Question: How can I align "Leave Type" and "Available Leaves" to the center of the list and align their values to the center of the respective heading? Please help me. This is the xml code I have made but it doesn't fullfill my purpose
'''
<?xml version="1.0" encoding="utf-8"?>
<LinearLayout xmlns:android="http://schemas.android.com/apk/res/android"
android:layout_width="match_parent"
android:layout_height="match_parent"
android:layout_gravity="center"
android:background="@drawable/list_selector"
android:orientation="vertical" >
<LinearLayout
android:layout_width="match_parent"
android:layout_height="wrap_content"
android:orientation="horizontal" >
<TextView
android:id="@+id/leave_type_header"
android:layout_width="wrap_content"
android:layout_height="wrap_content"
android:layout_margin="10dp"
android:layout_gravity="left"
android:textColor="#000000" />
<TextView
android:id="@+id/available_leaves_header"
android:layout_width="wrap_content"
android:layout_height="wrap_content"
android:layout_margin="10dp"
android:layout_gravity="right"
android:textColor="#000000" />
</LinearLayout>
<LinearLayout
android:layout_width="match_parent"
android:layout_height="wrap_content"
android:orientation="horizontal"
android:gravity="left|right">
<TextView
android:id="@+id/leave_type"
android:layout_width="wrap_content"
android:layout_height="wrap_content"
android:layout_margin="10dp"
android:layout_gravity="left"
android:textColor="#000000"
android:textStyle="bold" />
<TextView
android:id="@+id/available_leaves"
android:layout_width="wrap_content"
android:layout_height="wrap_content"
android:layout_margin="10dp"
android:layout_gravity="right"
android:textColor="#000000"
android:textStyle="bold" />
</LinearLayout>
</LinearLayout>
'''

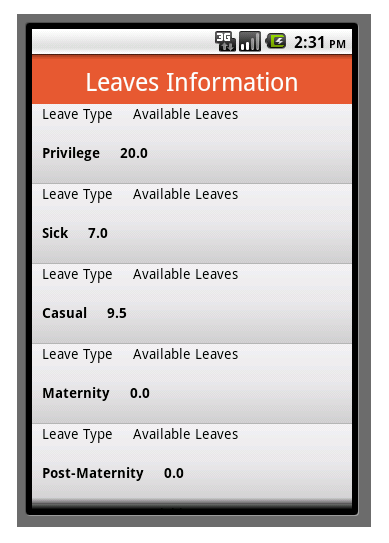
Answer: Best option is to use weightsum:
'''
<?xml version="1.0" encoding="utf-8"?>
'''
'''
<LinearLayout
android:layout_width="match_parent"
android:layout_height="wrap_content"
android:weightsum="2"
android:orientation="horizontal"
android:gravity="left|center">
<TextView
android:id="@+id/leave_type_header"
android:layout_width="0dp"
android:layout_weight="1"
android:layout_height="wrap_content"
android:layout_margin="10dp"
android:layout_gravity="left"
android:textColor="#000000" />
<TextView
android:id="@+id/available_leaves_header"
android:layout_width="0dp"
android:layout_weight="1"
android:layout_height="wrap_content"
android:layout_margin="10dp"
android:layout_gravity="right"
android:textColor="#000000" />
</LinearLayout>
<LinearLayout
android:layout_width="match_parent"
android:layout_height="wrap_content"
android:orientation="horizontal"
android:weightsum="2"
android:gravity="left|center">
<TextView
android:id="@+id/leave_type"
android:layout_width="0dp"
android:layout_weight="1"
android:layout_height="wrap_content"
android:layout_margin="10dp"
android:layout_gravity="left"
android:textColor="#000000"
android:textStyle="bold" />
<TextView
android:id="@+id/available_leaves"
android:layout_width="0dp"
android:layout_weight="1"
android:layout_height="wrap_content"
android:layout_margin="10dp"
android:layout_gravity="left"
android:textColor="#000000"
android:textStyle="bold" />
</LinearLayout>
'''